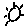
Label: sun